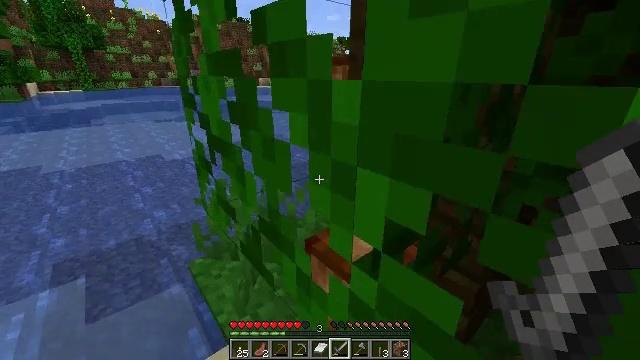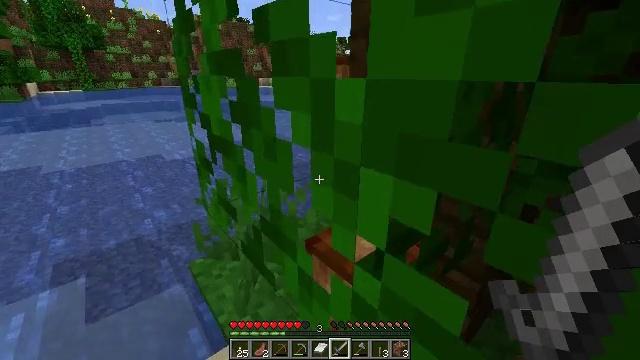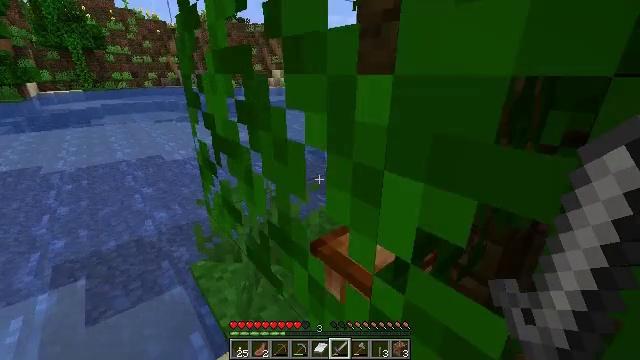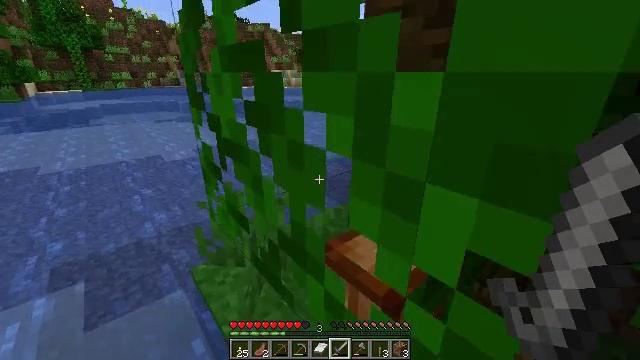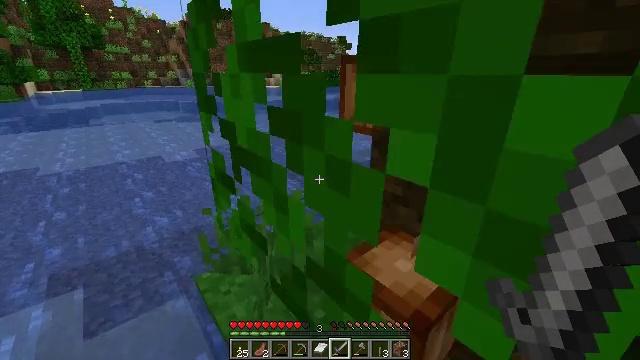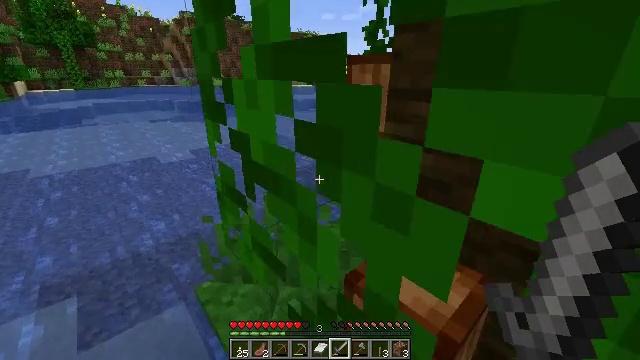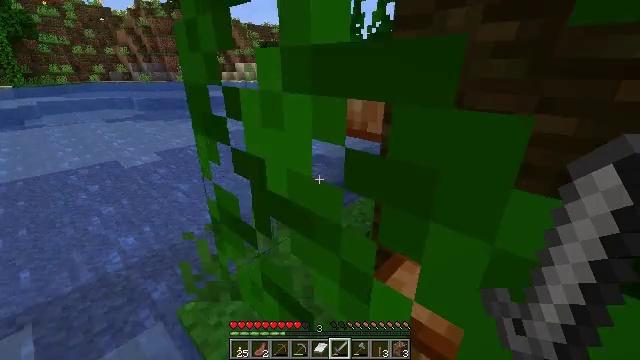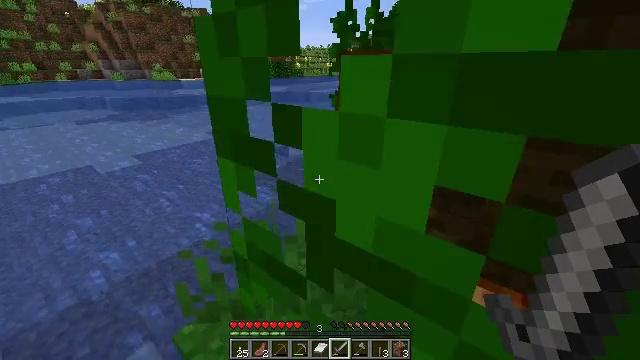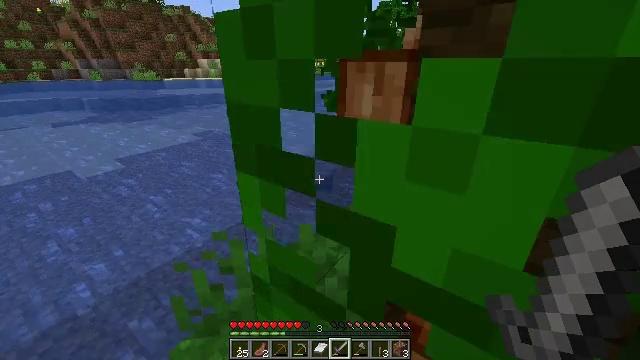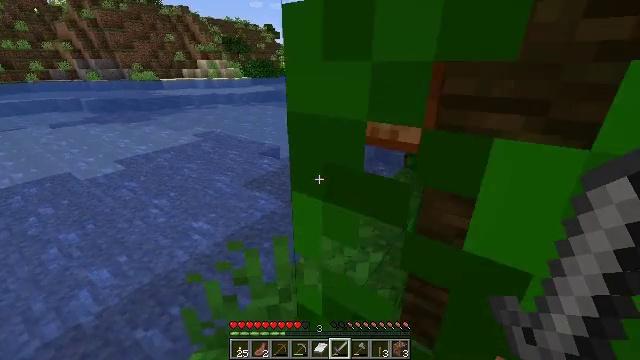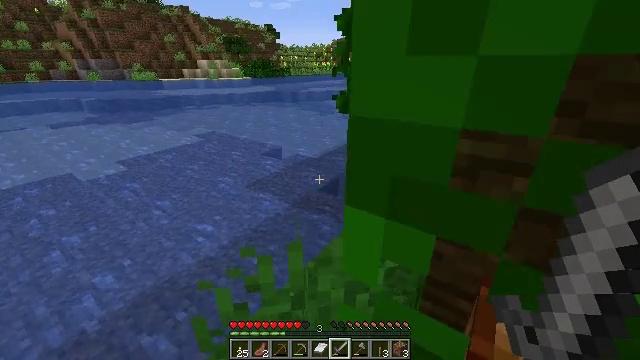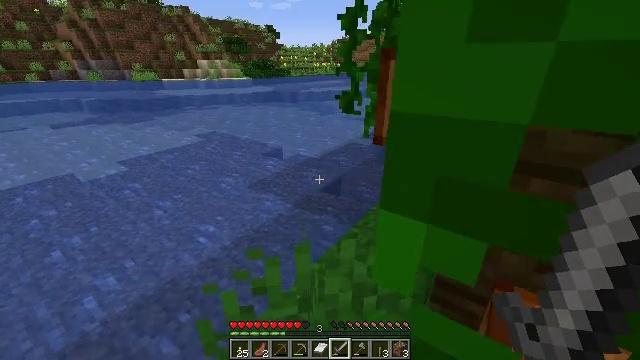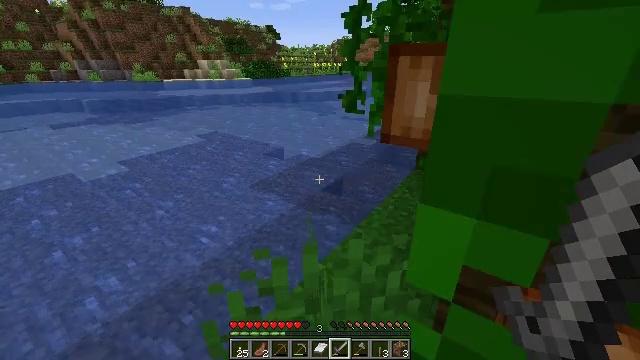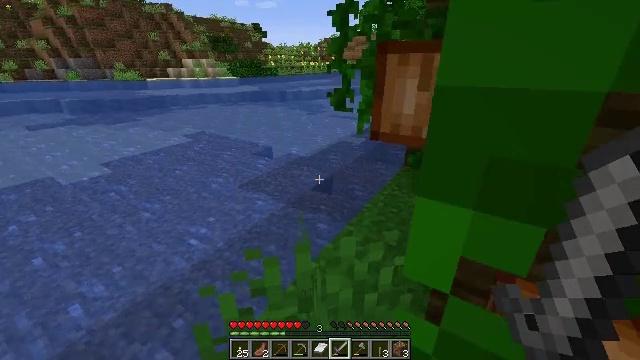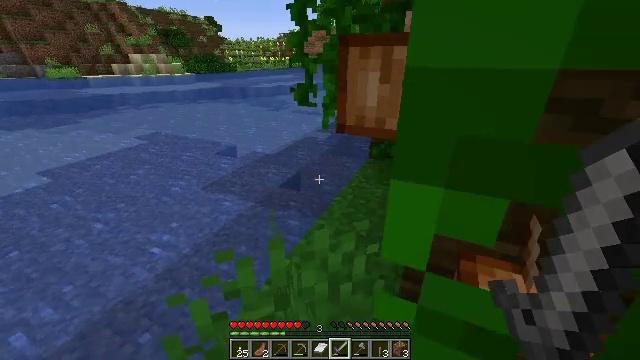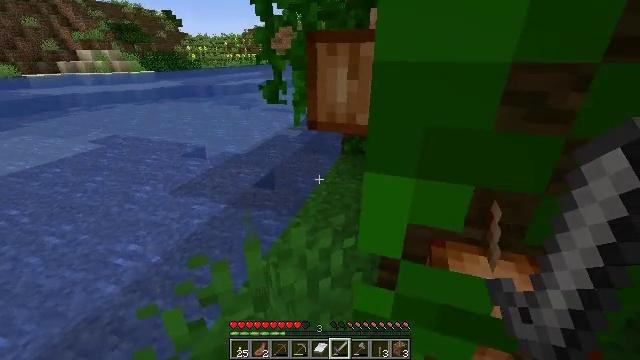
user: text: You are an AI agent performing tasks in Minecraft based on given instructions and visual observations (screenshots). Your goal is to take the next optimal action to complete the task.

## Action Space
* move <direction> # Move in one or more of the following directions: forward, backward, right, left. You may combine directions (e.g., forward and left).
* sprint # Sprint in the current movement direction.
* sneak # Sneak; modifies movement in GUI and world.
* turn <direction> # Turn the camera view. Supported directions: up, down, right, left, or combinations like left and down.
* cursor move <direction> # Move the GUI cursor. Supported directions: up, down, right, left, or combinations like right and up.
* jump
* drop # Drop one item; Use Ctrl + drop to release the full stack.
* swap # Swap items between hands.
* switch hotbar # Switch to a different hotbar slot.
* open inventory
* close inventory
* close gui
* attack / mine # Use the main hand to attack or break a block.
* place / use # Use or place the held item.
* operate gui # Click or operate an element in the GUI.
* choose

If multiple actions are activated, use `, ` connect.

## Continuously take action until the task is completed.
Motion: motion action
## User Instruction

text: Mine the cocoa pods for beans.
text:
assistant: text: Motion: no_op
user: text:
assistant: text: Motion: move forward
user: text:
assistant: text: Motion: move forward
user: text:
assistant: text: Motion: move forward
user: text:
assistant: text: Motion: move forward
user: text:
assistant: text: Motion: move forward, turn right
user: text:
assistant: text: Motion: move forward, turn right
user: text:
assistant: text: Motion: move forward, turn right
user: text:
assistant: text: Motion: move forward
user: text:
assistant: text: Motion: no_op
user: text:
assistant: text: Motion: no_op
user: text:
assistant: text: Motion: no_op
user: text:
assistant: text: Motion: turn right
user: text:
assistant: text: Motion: turn right
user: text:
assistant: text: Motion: turn right
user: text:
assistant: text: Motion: turn right and down
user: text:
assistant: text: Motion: turn right
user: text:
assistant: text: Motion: turn right
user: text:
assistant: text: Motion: turn right
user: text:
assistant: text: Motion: turn right
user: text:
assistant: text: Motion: no_op
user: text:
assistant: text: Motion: no_op
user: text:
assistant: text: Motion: turn left
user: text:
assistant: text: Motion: move forward, turn left and down
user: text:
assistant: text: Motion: move forward, turn left and down
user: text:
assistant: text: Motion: move forward, turn left and down
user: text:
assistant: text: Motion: move forward, turn left
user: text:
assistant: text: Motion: move forward, turn left
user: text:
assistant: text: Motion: move forward, turn left
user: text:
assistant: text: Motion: no_op